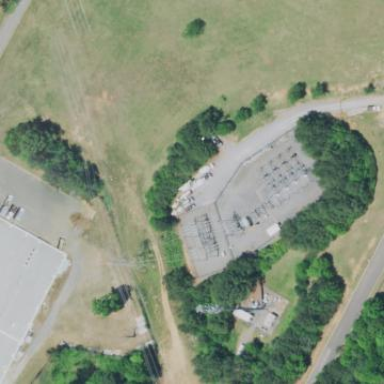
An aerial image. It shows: Distribution power substation secured by fence.